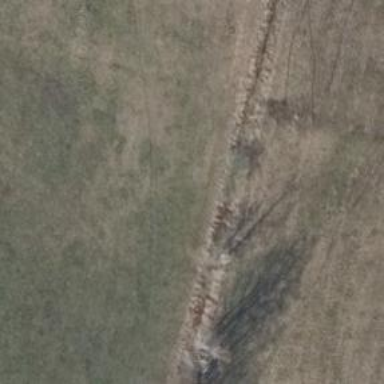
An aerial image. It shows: Row of deciduous broadleaved trees.